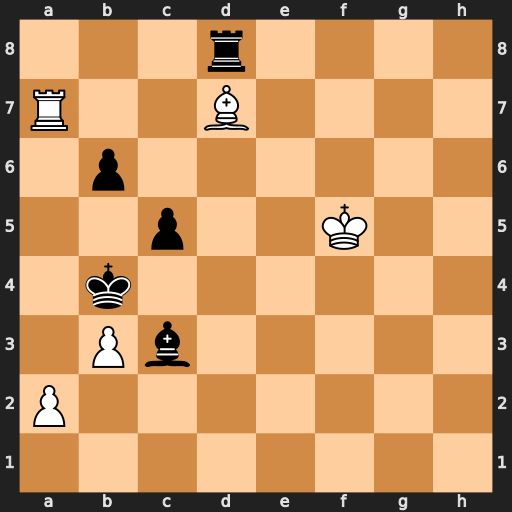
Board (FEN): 3r4/R2B4/1p6/2p2K2/1k6/1Pb5/P7/8
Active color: w
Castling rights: -
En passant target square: -
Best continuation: Ra4#